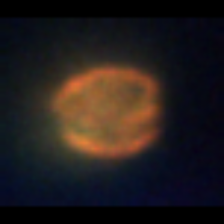
Taxon: Centric
Group: Diatoms